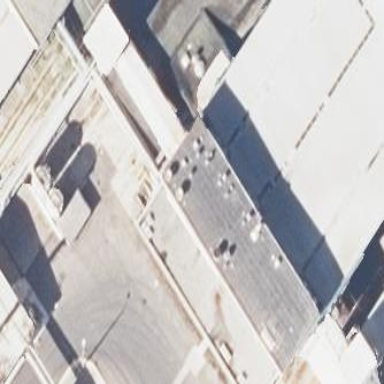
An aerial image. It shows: Industrial building.